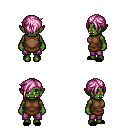
a pixel art fantasy rpg character, female body template, orc, green skin, brown tunic, magenta pants, pink pixie cut hairstyle, black slippers, four views (front, back, left, right), 2x2 character sprite sheet, small pixel art, hard edges, no anti-aliasing